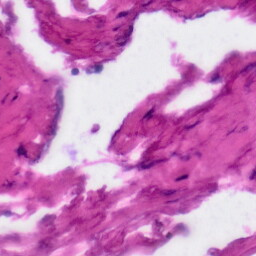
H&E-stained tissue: Tonsil